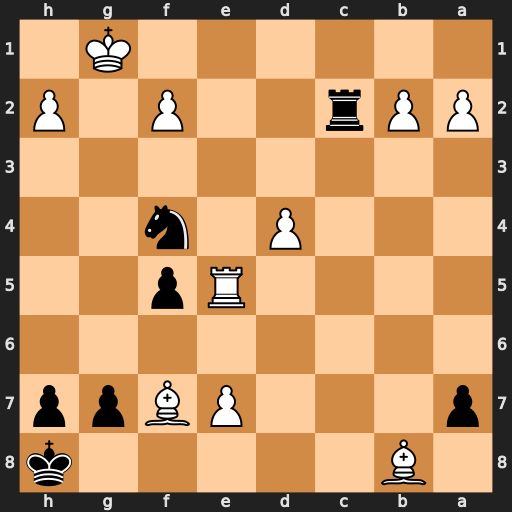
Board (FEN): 1B5k/p3PBpp/8/4Rp2/3P1n2/8/PPr2P1P/6K1
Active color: b
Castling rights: -
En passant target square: -
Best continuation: Rc1+ Re1 Rxe1#